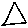
Label: triangle